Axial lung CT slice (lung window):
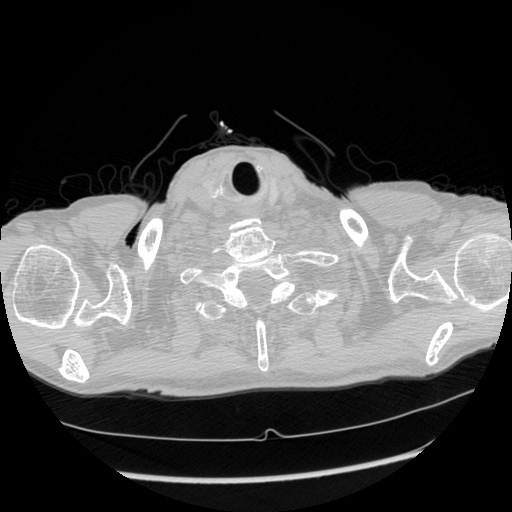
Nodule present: no